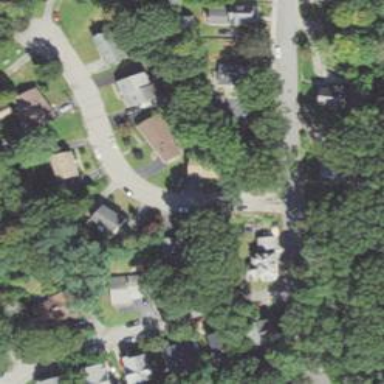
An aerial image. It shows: Residential driveway designated as service road.